Question: I have a form with two input elements and a textarea. When I zoom in/out the sizes of the objects change. Is there a way to stop this behaviour? At 100% zoom it looks ok, but if someone uses their browser with 90% zoom or 110% it looks distorted.
'''
<table class="upload" cellpadding="0">
<tr>
<td>
<p><b>Name:</b></p>
</td>
<td>
<input type="text" name="appname" size="50" maxlength="32">
</td>
</tr>
<tr>
<td>
<p><b>Age:</b></p>
</td>
<td>
<textarea name="adtext" cols="39" rows="2" maxlength="75" style="resize: none;"></textarea>
</td>
</tr>
<tr>
<td>
<p><b>Website:</b></p>
</td>
<td>
<input type="text" name="marketlink" size="50" maxlength="254">
</td>
<td>
<button type="button" onclick="drawAd()">Test link</button>
</td>
</tr>
</table>
'''
CSS:
'''
table.upload {
border-spacing:0;
border-collapse:collapse;
}
table.upload td {
border:0px solid black;
margin:0;
padding:0;
}
table.upload td input{
outline: #388c91;
margin-left:4px;
}
table.upload td textarea{
margin-left:4px;
}
'''
Result:

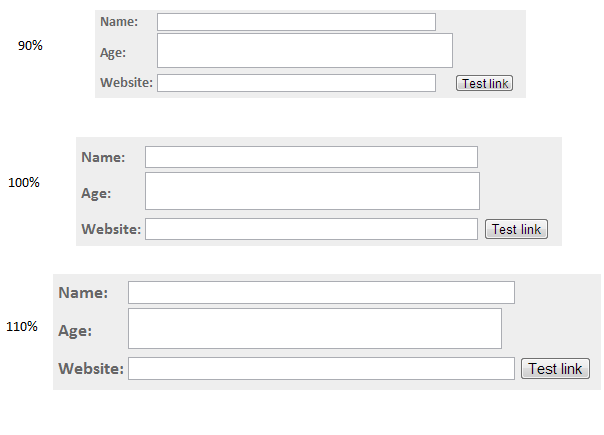
Answer: Stop styling elements width using 'size'/'cols' attributes and use CSS instead:
'''
table.upload td input, table.upload td textarea {
width: 250px;
}
'''
<URL>